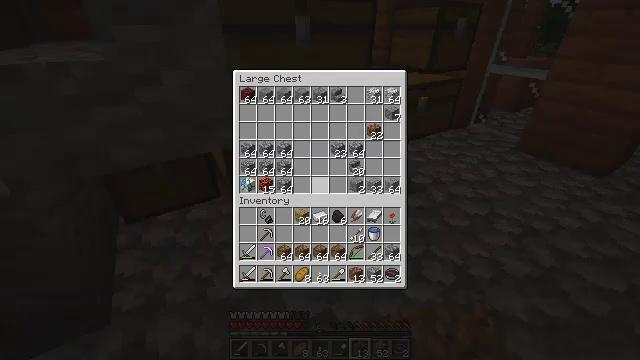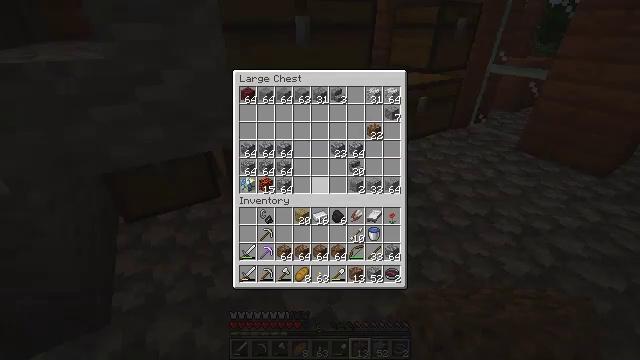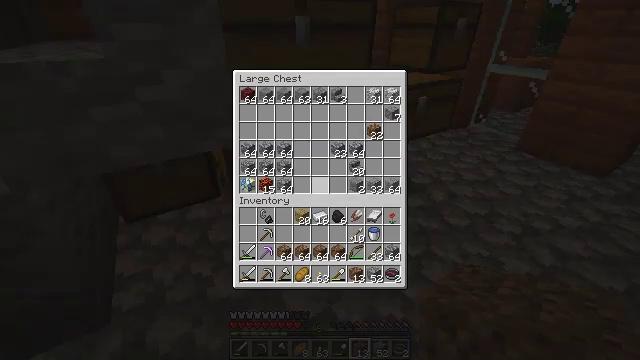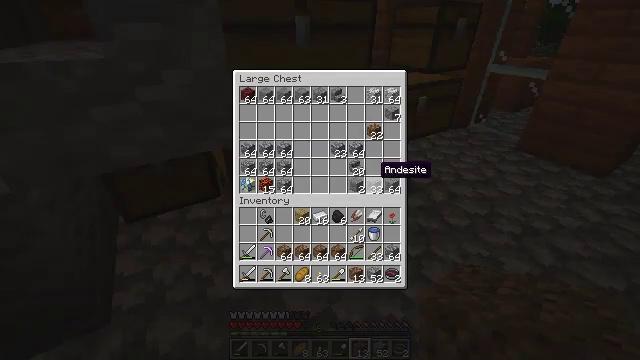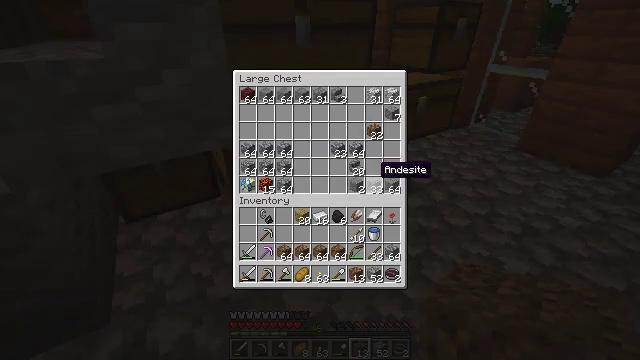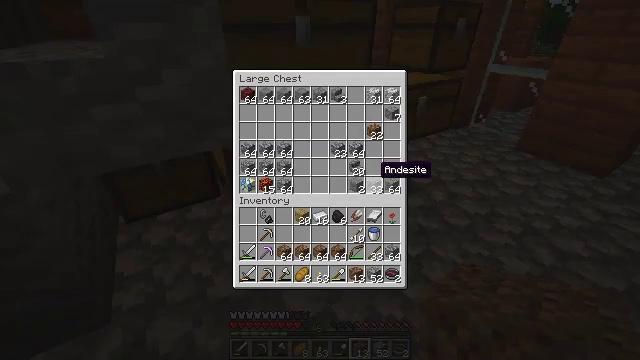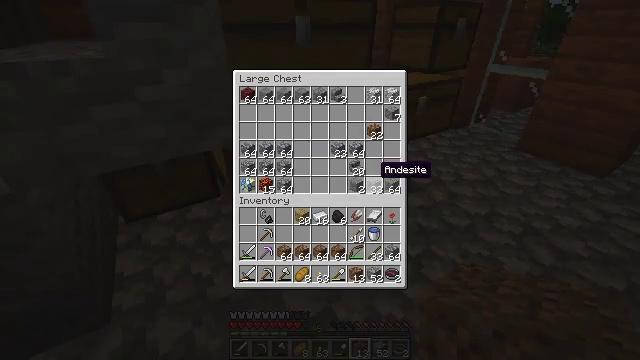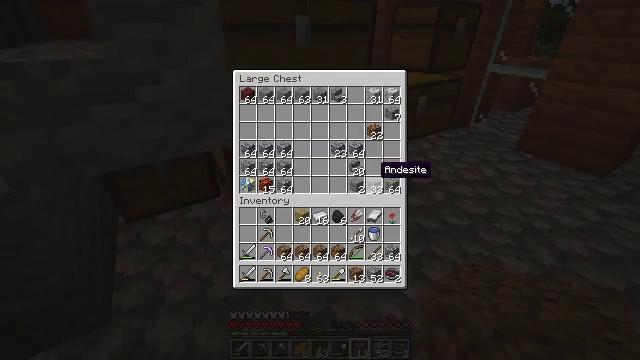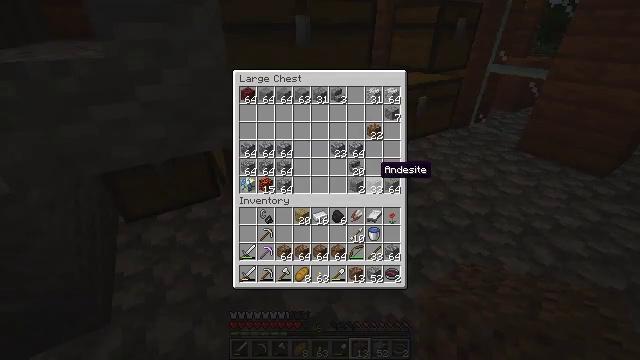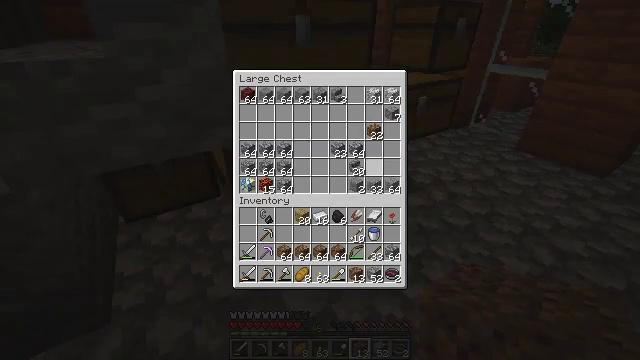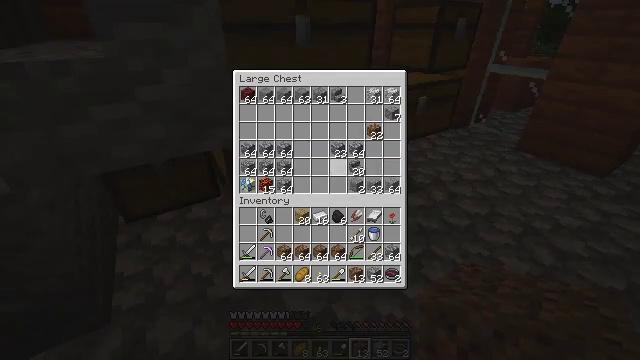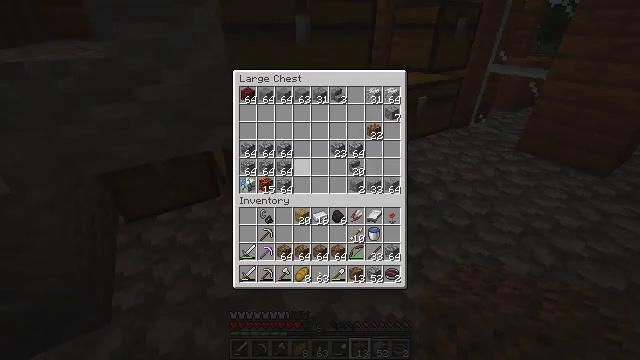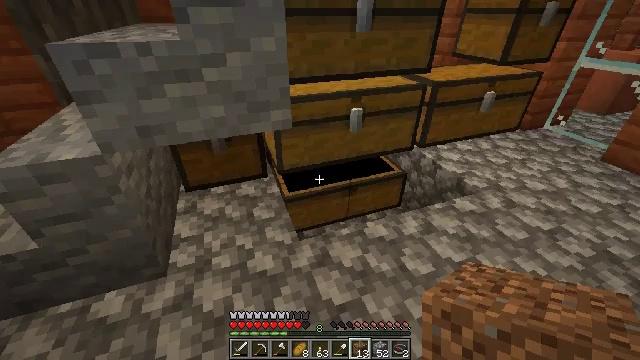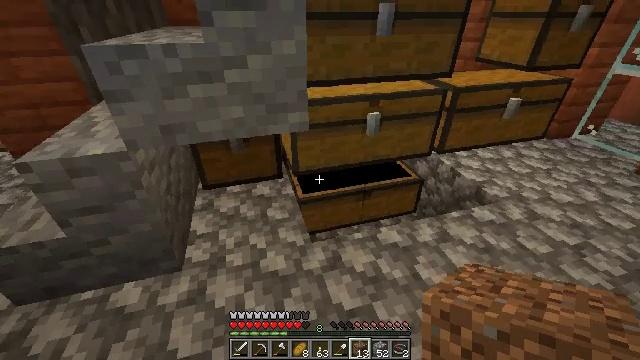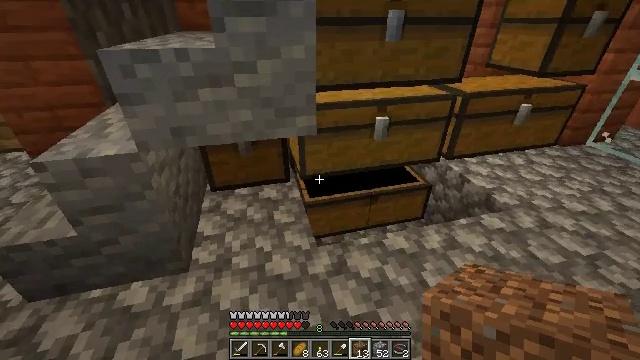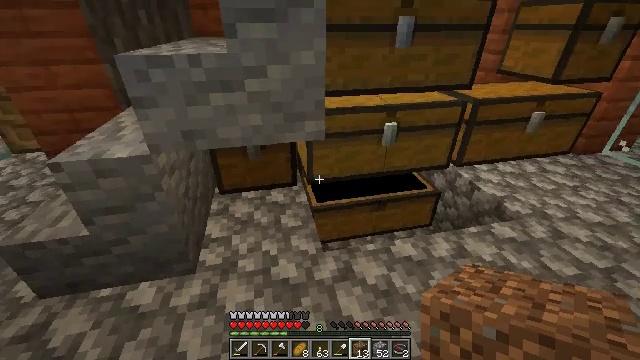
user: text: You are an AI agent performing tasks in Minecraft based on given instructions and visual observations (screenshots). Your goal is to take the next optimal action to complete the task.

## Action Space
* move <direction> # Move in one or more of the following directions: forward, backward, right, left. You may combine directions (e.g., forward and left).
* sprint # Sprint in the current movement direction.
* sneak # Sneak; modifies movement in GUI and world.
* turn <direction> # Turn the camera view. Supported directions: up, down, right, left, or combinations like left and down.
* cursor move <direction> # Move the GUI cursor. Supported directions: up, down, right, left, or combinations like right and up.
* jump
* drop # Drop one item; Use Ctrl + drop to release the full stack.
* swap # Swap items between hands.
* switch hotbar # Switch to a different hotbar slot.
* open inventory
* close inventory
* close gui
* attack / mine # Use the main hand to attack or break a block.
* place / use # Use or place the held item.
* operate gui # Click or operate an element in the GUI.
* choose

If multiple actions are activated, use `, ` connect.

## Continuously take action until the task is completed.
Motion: motion action
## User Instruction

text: Combine paper and a compass on a crafting table to craft a map.
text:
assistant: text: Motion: no_op
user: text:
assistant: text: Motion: turn right
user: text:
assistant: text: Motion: turn right
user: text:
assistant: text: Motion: no_op
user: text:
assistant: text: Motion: no_op
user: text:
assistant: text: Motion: no_op
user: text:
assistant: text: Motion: no_op
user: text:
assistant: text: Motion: no_op
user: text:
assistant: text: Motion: turn up
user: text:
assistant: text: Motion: turn left
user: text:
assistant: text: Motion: turn left
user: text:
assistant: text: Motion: turn left and down
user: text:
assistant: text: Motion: turn left
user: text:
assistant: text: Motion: turn left
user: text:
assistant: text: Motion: turn left and up
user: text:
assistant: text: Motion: turn left
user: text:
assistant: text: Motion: turn left
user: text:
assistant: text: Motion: no_op
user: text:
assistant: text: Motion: no_op
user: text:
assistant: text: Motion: no_op
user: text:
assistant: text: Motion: turn left
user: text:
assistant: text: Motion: turn left
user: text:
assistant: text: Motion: turn left and up
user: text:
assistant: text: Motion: no_op
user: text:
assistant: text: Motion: use / place
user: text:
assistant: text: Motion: use / place
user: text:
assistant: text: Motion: use / place
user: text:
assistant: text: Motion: no_op
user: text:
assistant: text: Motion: no_op
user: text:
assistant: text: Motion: no_op